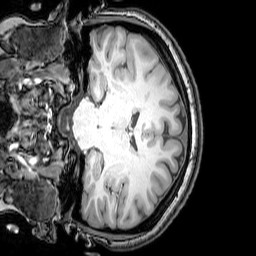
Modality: T1w
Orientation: coronal
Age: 23
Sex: female
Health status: healthy
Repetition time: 0.081 s
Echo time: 0.037 s